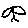
Label: bird